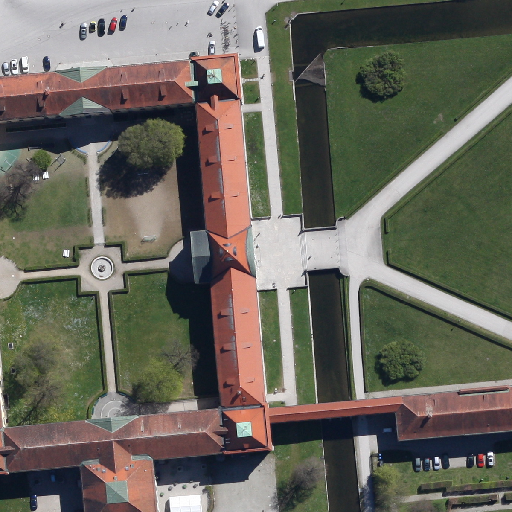
Referring expression: van